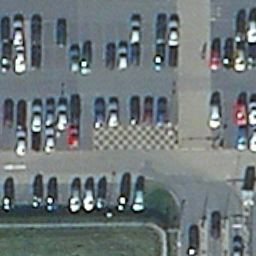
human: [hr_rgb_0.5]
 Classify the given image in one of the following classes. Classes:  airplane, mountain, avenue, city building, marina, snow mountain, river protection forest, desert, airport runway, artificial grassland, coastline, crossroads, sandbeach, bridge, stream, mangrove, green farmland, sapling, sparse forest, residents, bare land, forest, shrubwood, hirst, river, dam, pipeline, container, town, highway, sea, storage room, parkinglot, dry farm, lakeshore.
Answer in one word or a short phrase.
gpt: parkinglot